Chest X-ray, PA view. Patient: 72 years old, sex M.
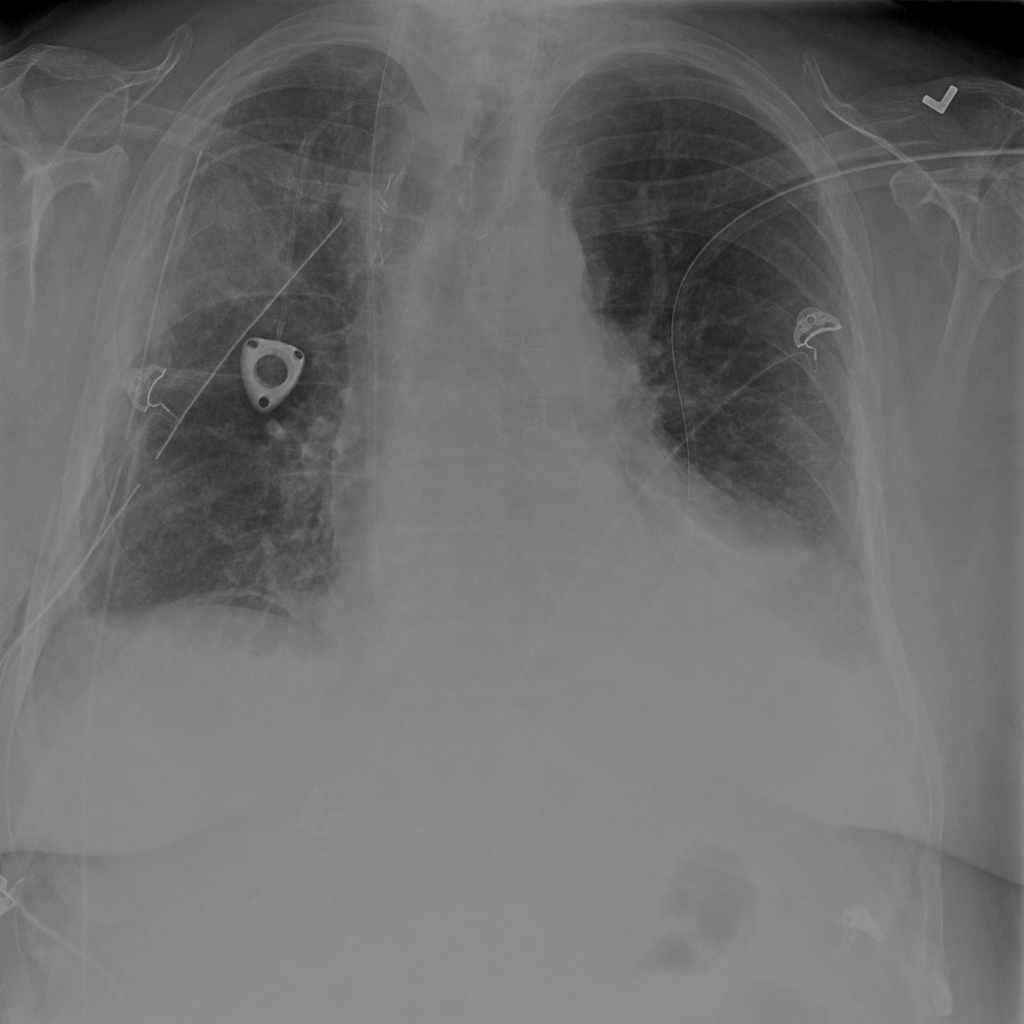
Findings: No Finding